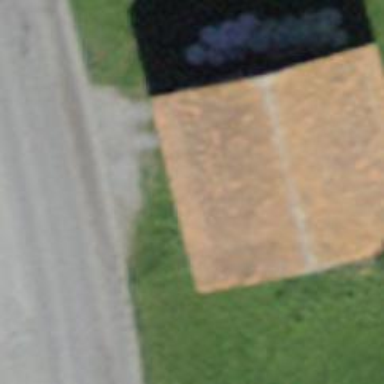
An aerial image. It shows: Rural barn.